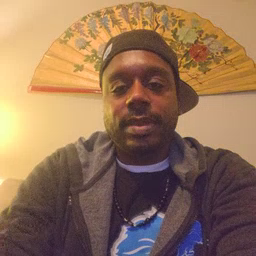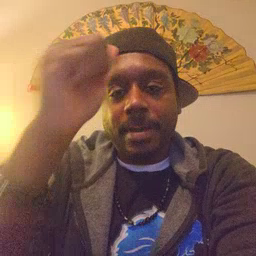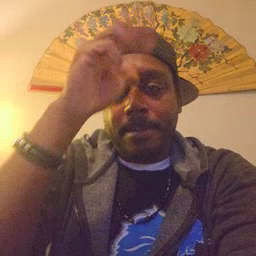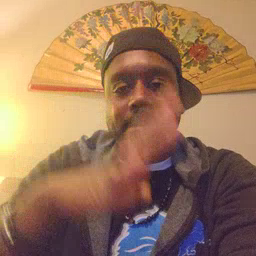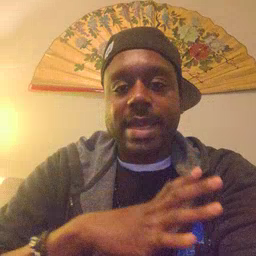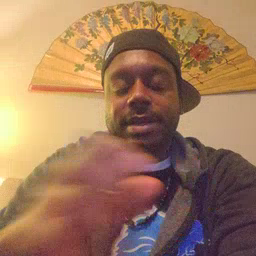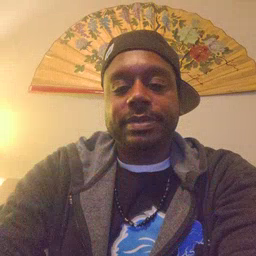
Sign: man